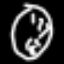
Label: clock